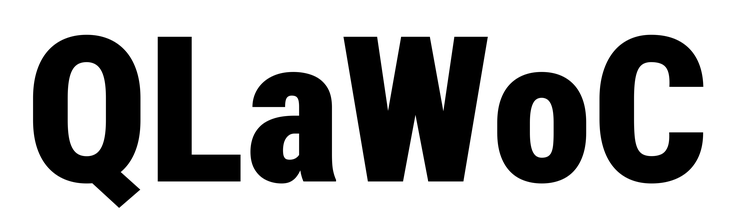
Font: Roboto_Condensed_Black